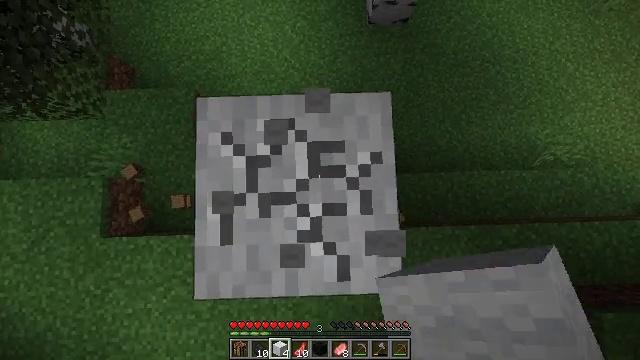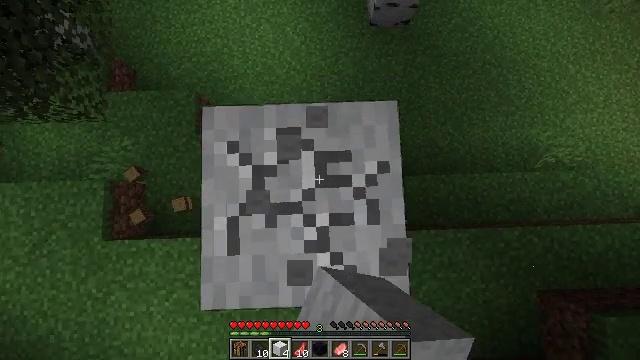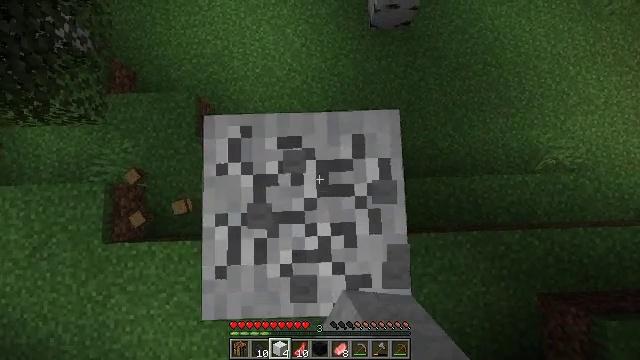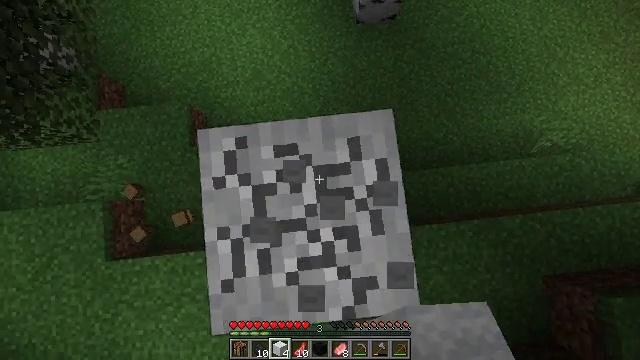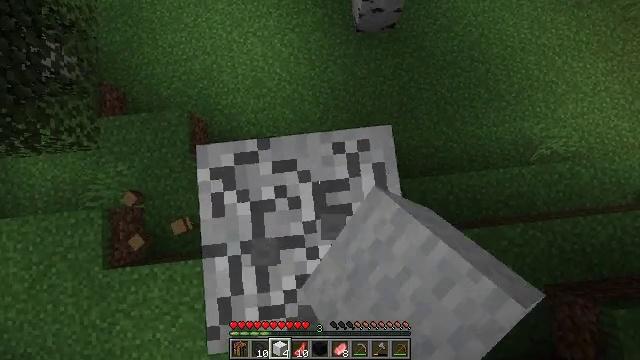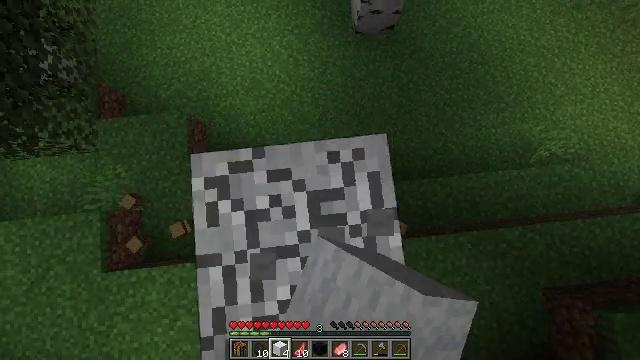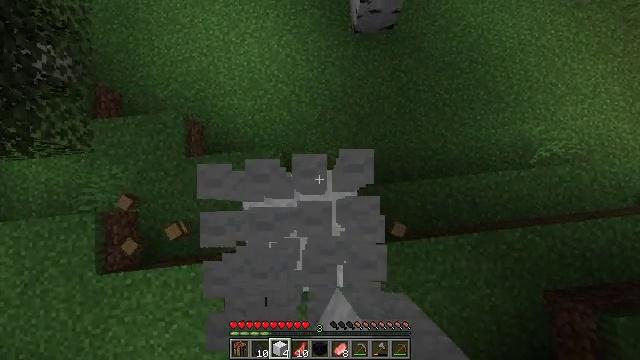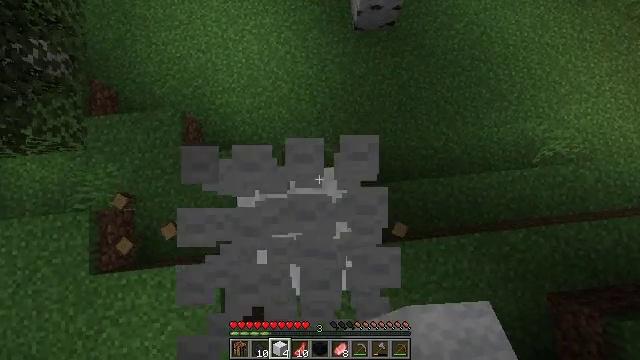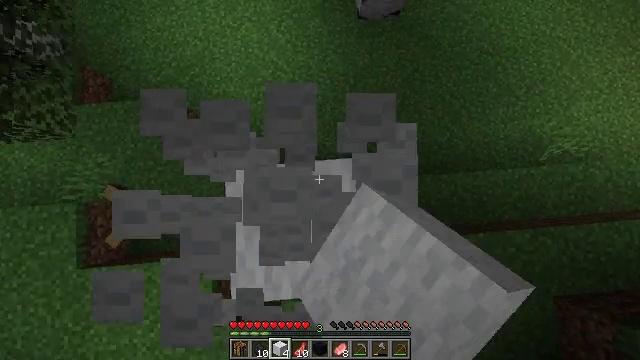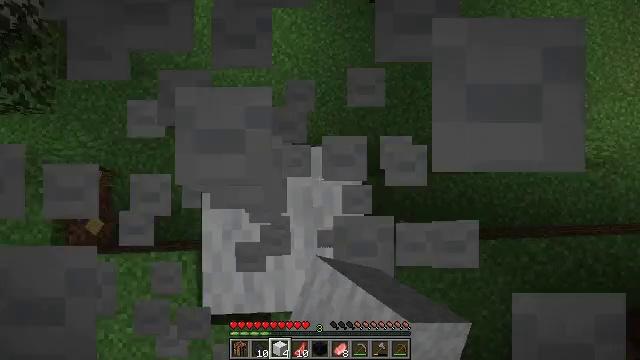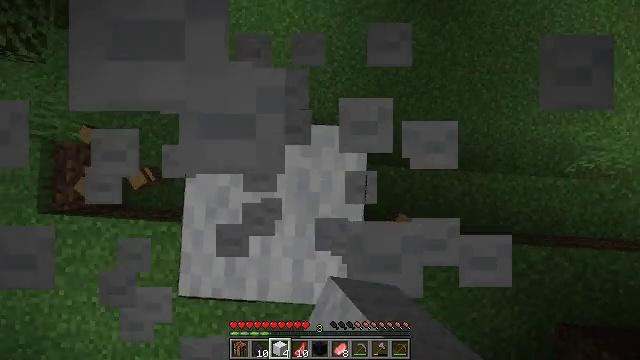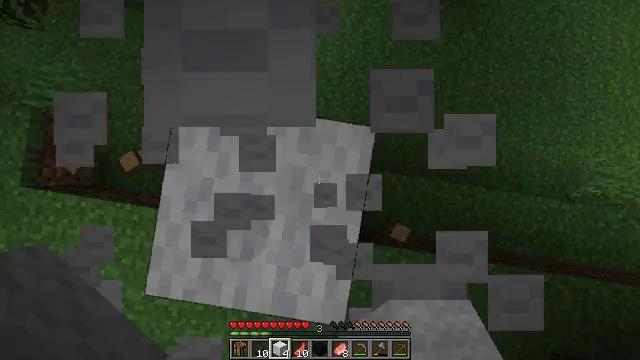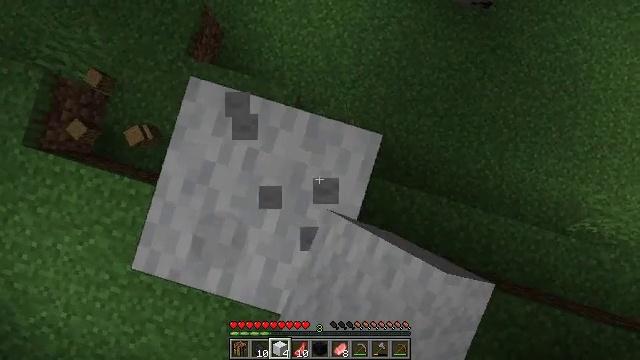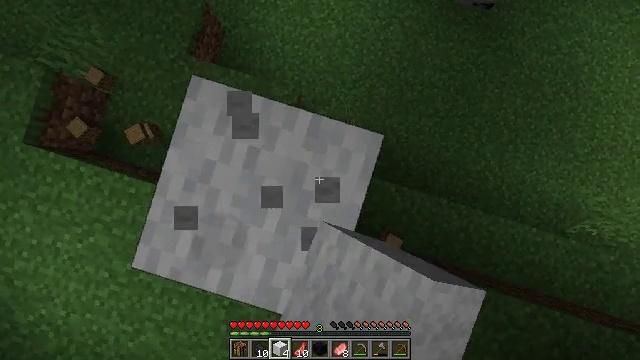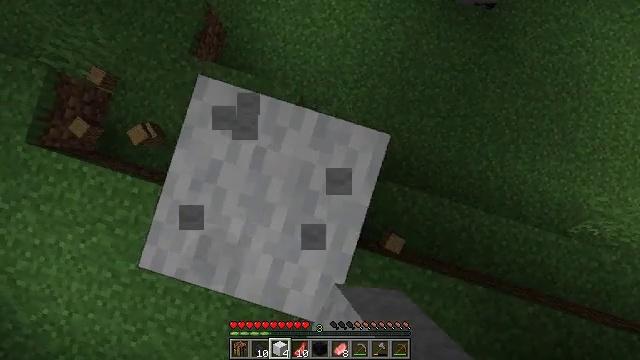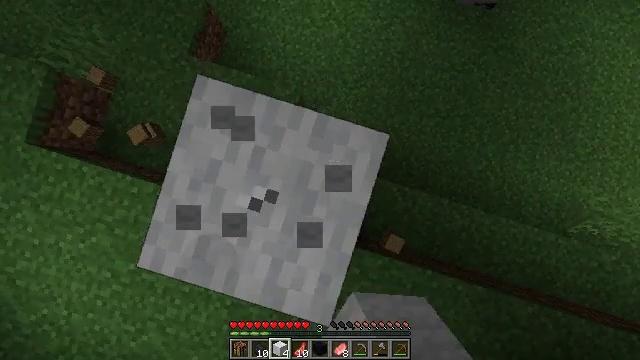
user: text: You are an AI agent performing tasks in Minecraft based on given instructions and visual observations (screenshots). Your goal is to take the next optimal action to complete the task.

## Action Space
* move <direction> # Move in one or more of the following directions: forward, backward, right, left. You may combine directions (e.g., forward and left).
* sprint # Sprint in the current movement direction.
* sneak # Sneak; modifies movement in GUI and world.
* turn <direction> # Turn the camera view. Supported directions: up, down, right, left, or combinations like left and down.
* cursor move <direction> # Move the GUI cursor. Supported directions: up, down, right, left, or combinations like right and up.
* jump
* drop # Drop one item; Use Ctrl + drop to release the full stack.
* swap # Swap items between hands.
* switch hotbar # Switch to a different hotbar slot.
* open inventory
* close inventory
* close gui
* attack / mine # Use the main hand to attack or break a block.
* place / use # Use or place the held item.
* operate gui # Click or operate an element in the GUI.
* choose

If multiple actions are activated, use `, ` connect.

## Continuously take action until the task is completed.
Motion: motion action
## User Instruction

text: Mine the white wool block.
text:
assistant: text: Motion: move forward, sneak, attack / mine
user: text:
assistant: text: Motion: move forward, sneak, attack / mine
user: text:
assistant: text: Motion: move forward, sneak, turn right, attack / mine
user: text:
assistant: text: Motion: move forward and move right, sneak, turn up, attack / mine
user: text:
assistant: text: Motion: move right, sneak, attack / mine
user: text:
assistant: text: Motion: move right, sneak, attack / mine
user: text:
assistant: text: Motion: move right, sneak, attack / mine
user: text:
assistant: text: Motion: move left, sneak, turn left and down, attack / mine
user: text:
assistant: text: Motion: move left, sneak, turn left and down, attack / mine
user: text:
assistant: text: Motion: move right, sneak, turn left and down, attack / mine
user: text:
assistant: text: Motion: move right, sneak, turn left and down, attack / mine
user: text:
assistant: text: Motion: move left, sneak, turn left, attack / mine
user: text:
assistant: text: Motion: move left, sneak, attack / mine
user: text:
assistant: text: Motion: move right, sneak, attack / mine
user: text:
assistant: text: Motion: move right, sneak, attack / mine
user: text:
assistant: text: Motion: move right, sneak, attack / mine
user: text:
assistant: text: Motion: move right, sneak, attack / mine
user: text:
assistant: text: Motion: move right, sneak, attack / mine
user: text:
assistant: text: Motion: move right, sneak, attack / mine
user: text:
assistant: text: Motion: move left, sneak, turn left and up, attack / mine
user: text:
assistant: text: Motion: move left, sneak, turn left and up, attack / mine
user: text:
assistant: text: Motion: move right, sneak, turn left, attack / mine
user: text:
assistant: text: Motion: move right, sneak, attack / mine
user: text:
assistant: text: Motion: move left, sneak, attack / mine
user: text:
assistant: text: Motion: move right, sneak, attack / mine
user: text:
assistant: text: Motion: move right, sneak, turn left, attack / mine
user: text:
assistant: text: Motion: move right, sneak, turn left and up, attack / mine
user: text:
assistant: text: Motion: move left, sneak, attack / mine
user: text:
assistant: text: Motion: move left, sneak, attack / mine
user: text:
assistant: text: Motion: move left, sneak, attack / mine